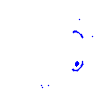
Particle: electron